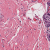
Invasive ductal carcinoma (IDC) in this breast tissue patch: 0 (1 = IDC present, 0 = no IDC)